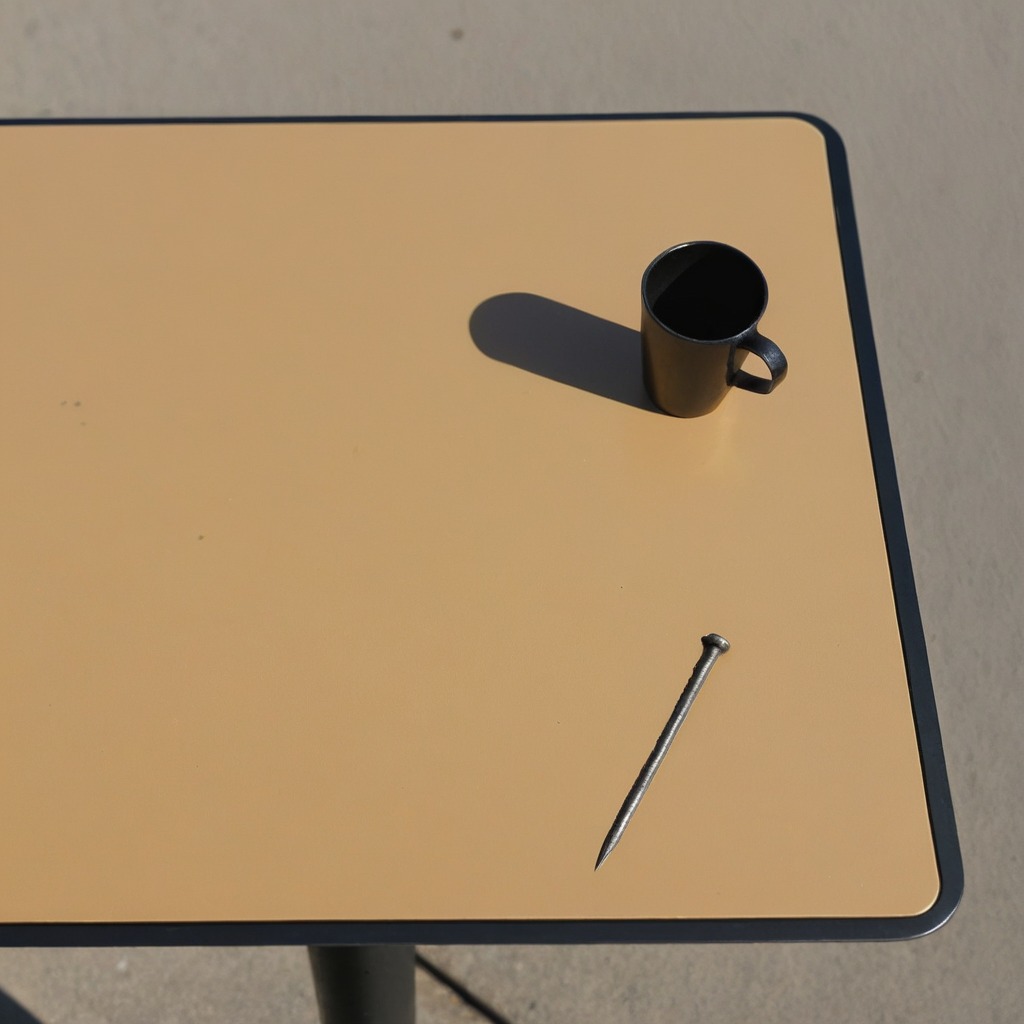
An iron nail is lying on the clean utility table in a temporary outdoor tool station.